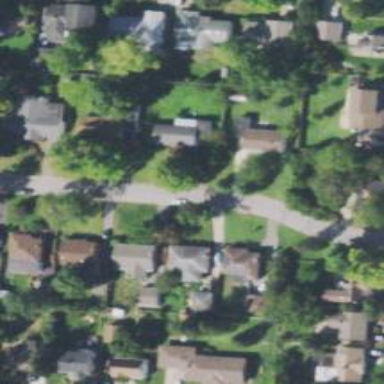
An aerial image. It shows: Residential driveway serving as service road.